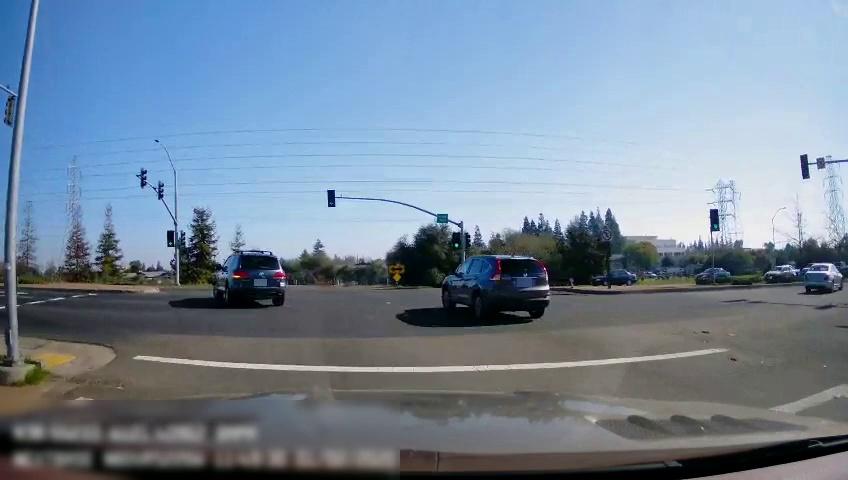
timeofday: Day
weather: Sunny
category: Drivable Space
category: Vehicles | Car
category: Vehicles | Car
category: Vehicles | Car
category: Vehicles | Car
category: Vehicles | SUV
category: Vehicles | SUV
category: Traffic | Signs
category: Traffic | Lights
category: Traffic | Lights
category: Traffic | Lights
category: Traffic | Signs
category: Traffic | Lights
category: Traffic | Lights
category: Traffic | Lights
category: Traffic | Lights
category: Traffic | Lights
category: Traffic | Lights
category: Traffic | Lights
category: Traffic | Signs
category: Traffic | Signs
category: Traffic | Signs